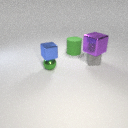
small blue metal cube to the left of large purple metal cube